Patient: sex M, age 48
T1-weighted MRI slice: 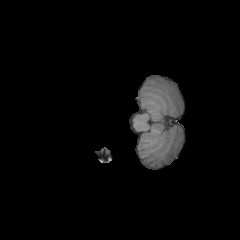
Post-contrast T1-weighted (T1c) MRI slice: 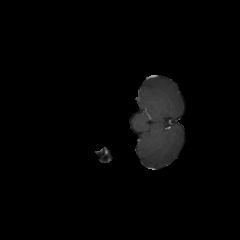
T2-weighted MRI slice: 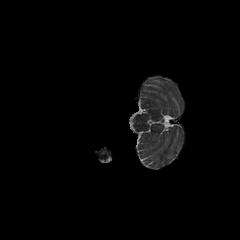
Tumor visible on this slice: no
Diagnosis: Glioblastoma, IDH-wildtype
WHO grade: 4